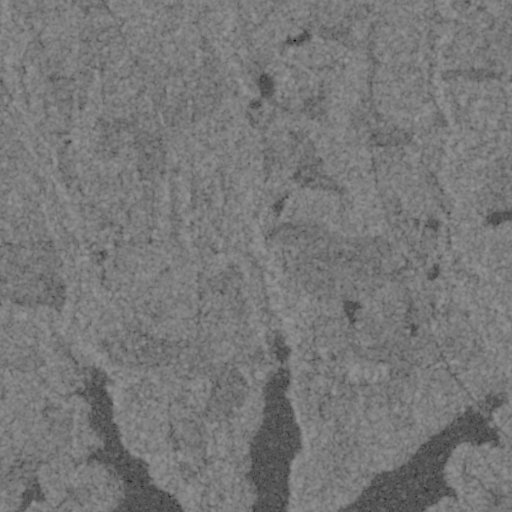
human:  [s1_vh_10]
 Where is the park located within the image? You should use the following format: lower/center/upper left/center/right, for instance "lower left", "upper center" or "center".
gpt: The park is located in the upper right of the image.
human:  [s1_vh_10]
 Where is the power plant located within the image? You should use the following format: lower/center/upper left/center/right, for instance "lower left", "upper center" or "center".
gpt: There is no power plant in the image.

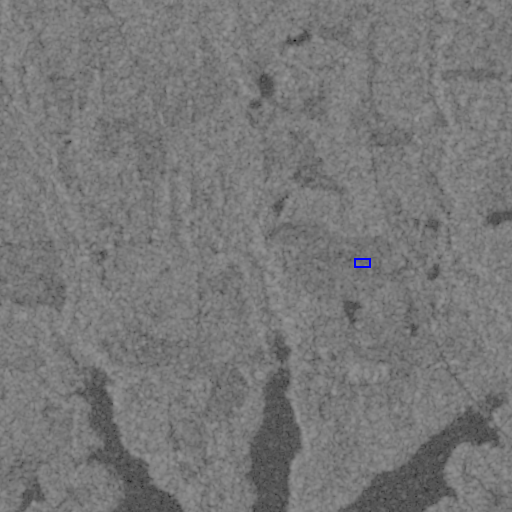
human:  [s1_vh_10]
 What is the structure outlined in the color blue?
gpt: The structure outlined in blue is a building.
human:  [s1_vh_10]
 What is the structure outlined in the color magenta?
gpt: There is no magenta outline.